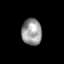
Tissue: skin
Cell type: Epithelial cells
Senescence score: 0.2803
Nuclear area (px): 520
Mean DAPI intensity: 153.087